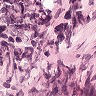
Metastatic tissue present: no